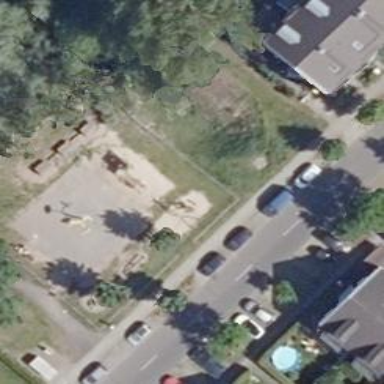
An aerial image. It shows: Playground featuring swings.